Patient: sex F, age 56
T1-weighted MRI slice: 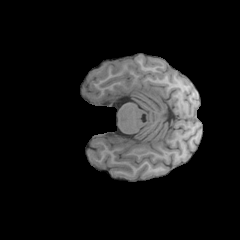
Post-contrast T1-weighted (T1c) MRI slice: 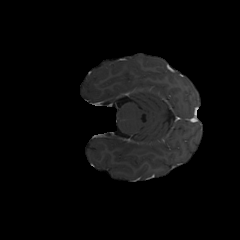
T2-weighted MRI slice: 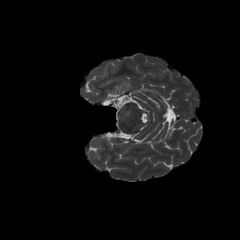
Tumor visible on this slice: no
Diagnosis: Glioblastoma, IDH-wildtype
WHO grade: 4